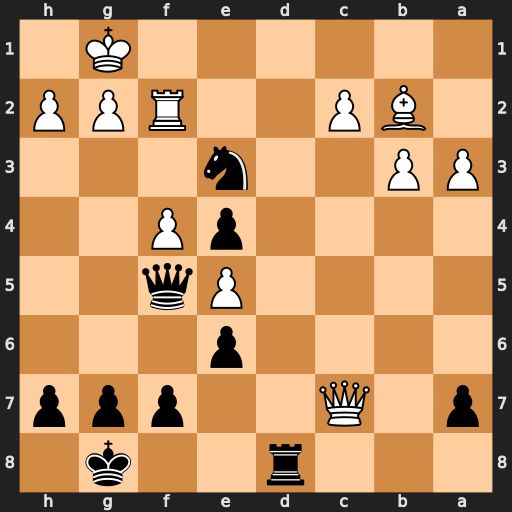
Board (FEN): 3r2k1/p1Q2ppp/4p3/4Pq2/4pP2/PP2n3/1BP2RPP/6K1
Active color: b
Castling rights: -
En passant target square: -
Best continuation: Rd1+ Rf1 Rxf1#